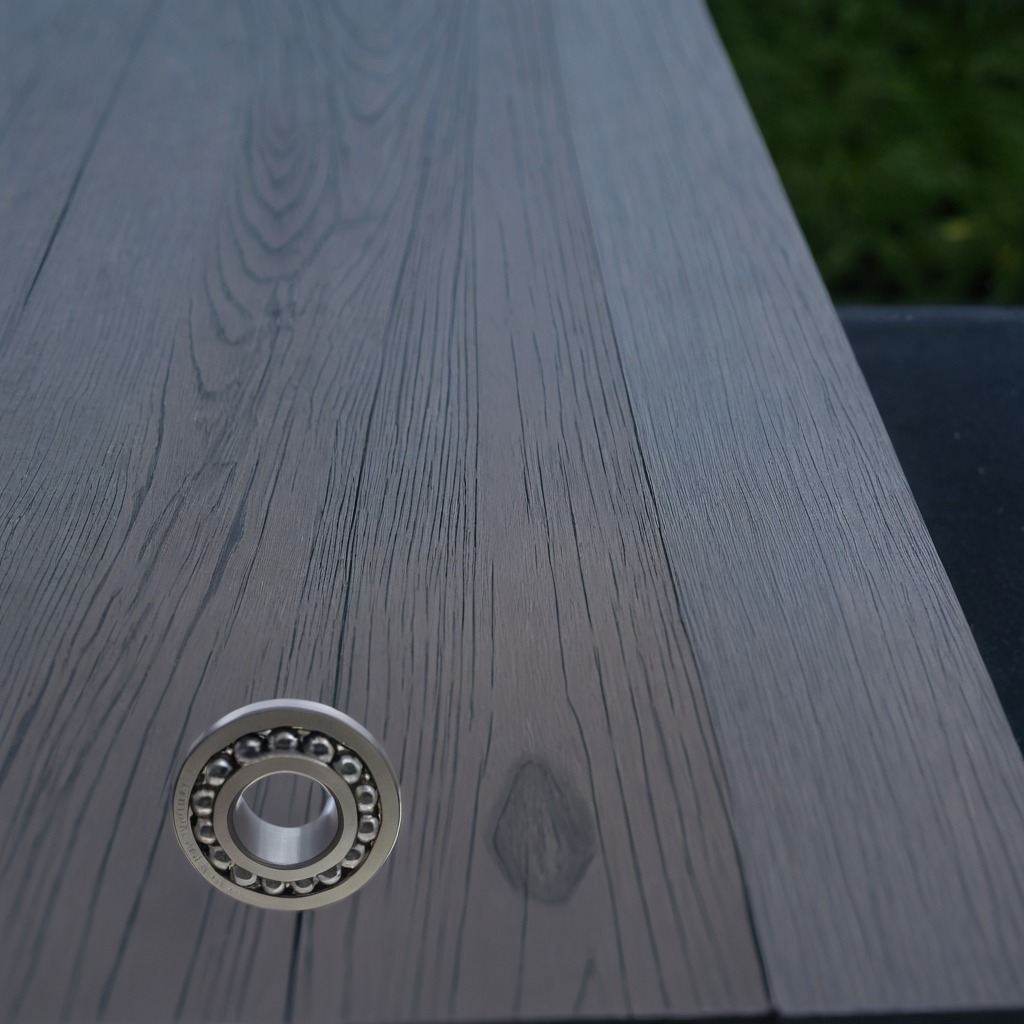
A metal ball bearing lies on the old table in a garage at twilight.